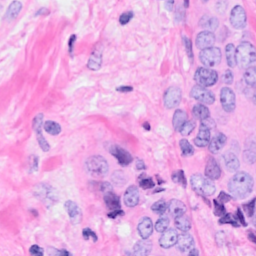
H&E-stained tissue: Breast